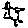
Label: bird